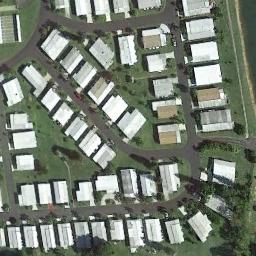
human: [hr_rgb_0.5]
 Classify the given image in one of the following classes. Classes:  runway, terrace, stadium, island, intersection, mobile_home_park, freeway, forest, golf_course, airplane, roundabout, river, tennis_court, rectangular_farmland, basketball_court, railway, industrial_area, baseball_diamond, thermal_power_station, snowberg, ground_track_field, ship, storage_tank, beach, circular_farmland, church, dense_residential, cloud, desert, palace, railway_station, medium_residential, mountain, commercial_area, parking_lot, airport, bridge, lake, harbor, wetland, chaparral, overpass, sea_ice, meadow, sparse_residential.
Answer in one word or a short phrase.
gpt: mobile_home_park